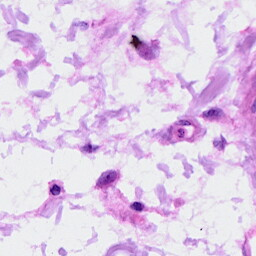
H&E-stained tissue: Ovarian